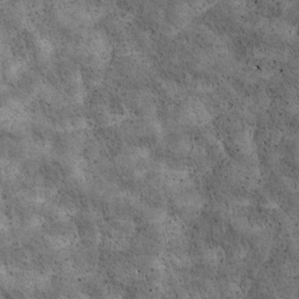
Label: non_frost